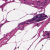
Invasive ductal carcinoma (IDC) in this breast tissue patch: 0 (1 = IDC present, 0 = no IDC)